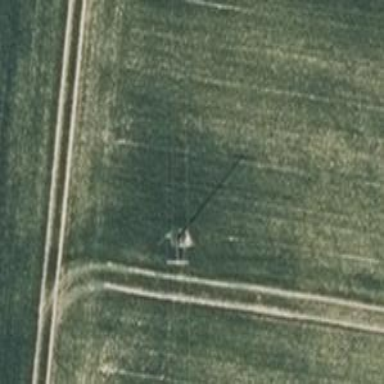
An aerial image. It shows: Minor power line with 3 cables.